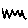
Label: zigzag